Question: So what I'm looking to do is have a UIPageViewController that will end up displaying three view controller vies, one fully visible and then two as previews to the right and left. An example would be the iOS6 App Store:

Is doing this using a UIPageViewController set to 'UIPageViewControllerTransitionStyleScroll' possible?
Basically I'd ideally like to have is a case where I can have three UIViewControllers that I recycle as the user pages through the 1- items in the list (with n being at least 50). I know an interface that behaves like this can be done with a UIScrollView with paging enable, but re-using views would take some view shuffling code that I'd rather not write if Apple has already done it for me.
I'm totally comfortable with the fact that this is iOS6 only, by the way, and also comfortable with alternatives, if they exist.
Thanks!
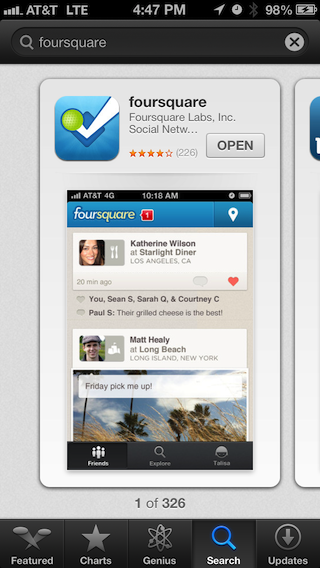
Answer: Check the new <URL>. I think you may be able to create something like that with reusing cell etc.